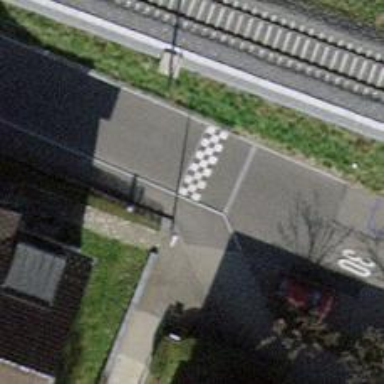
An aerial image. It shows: Traffic calming hump on the road.